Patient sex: M
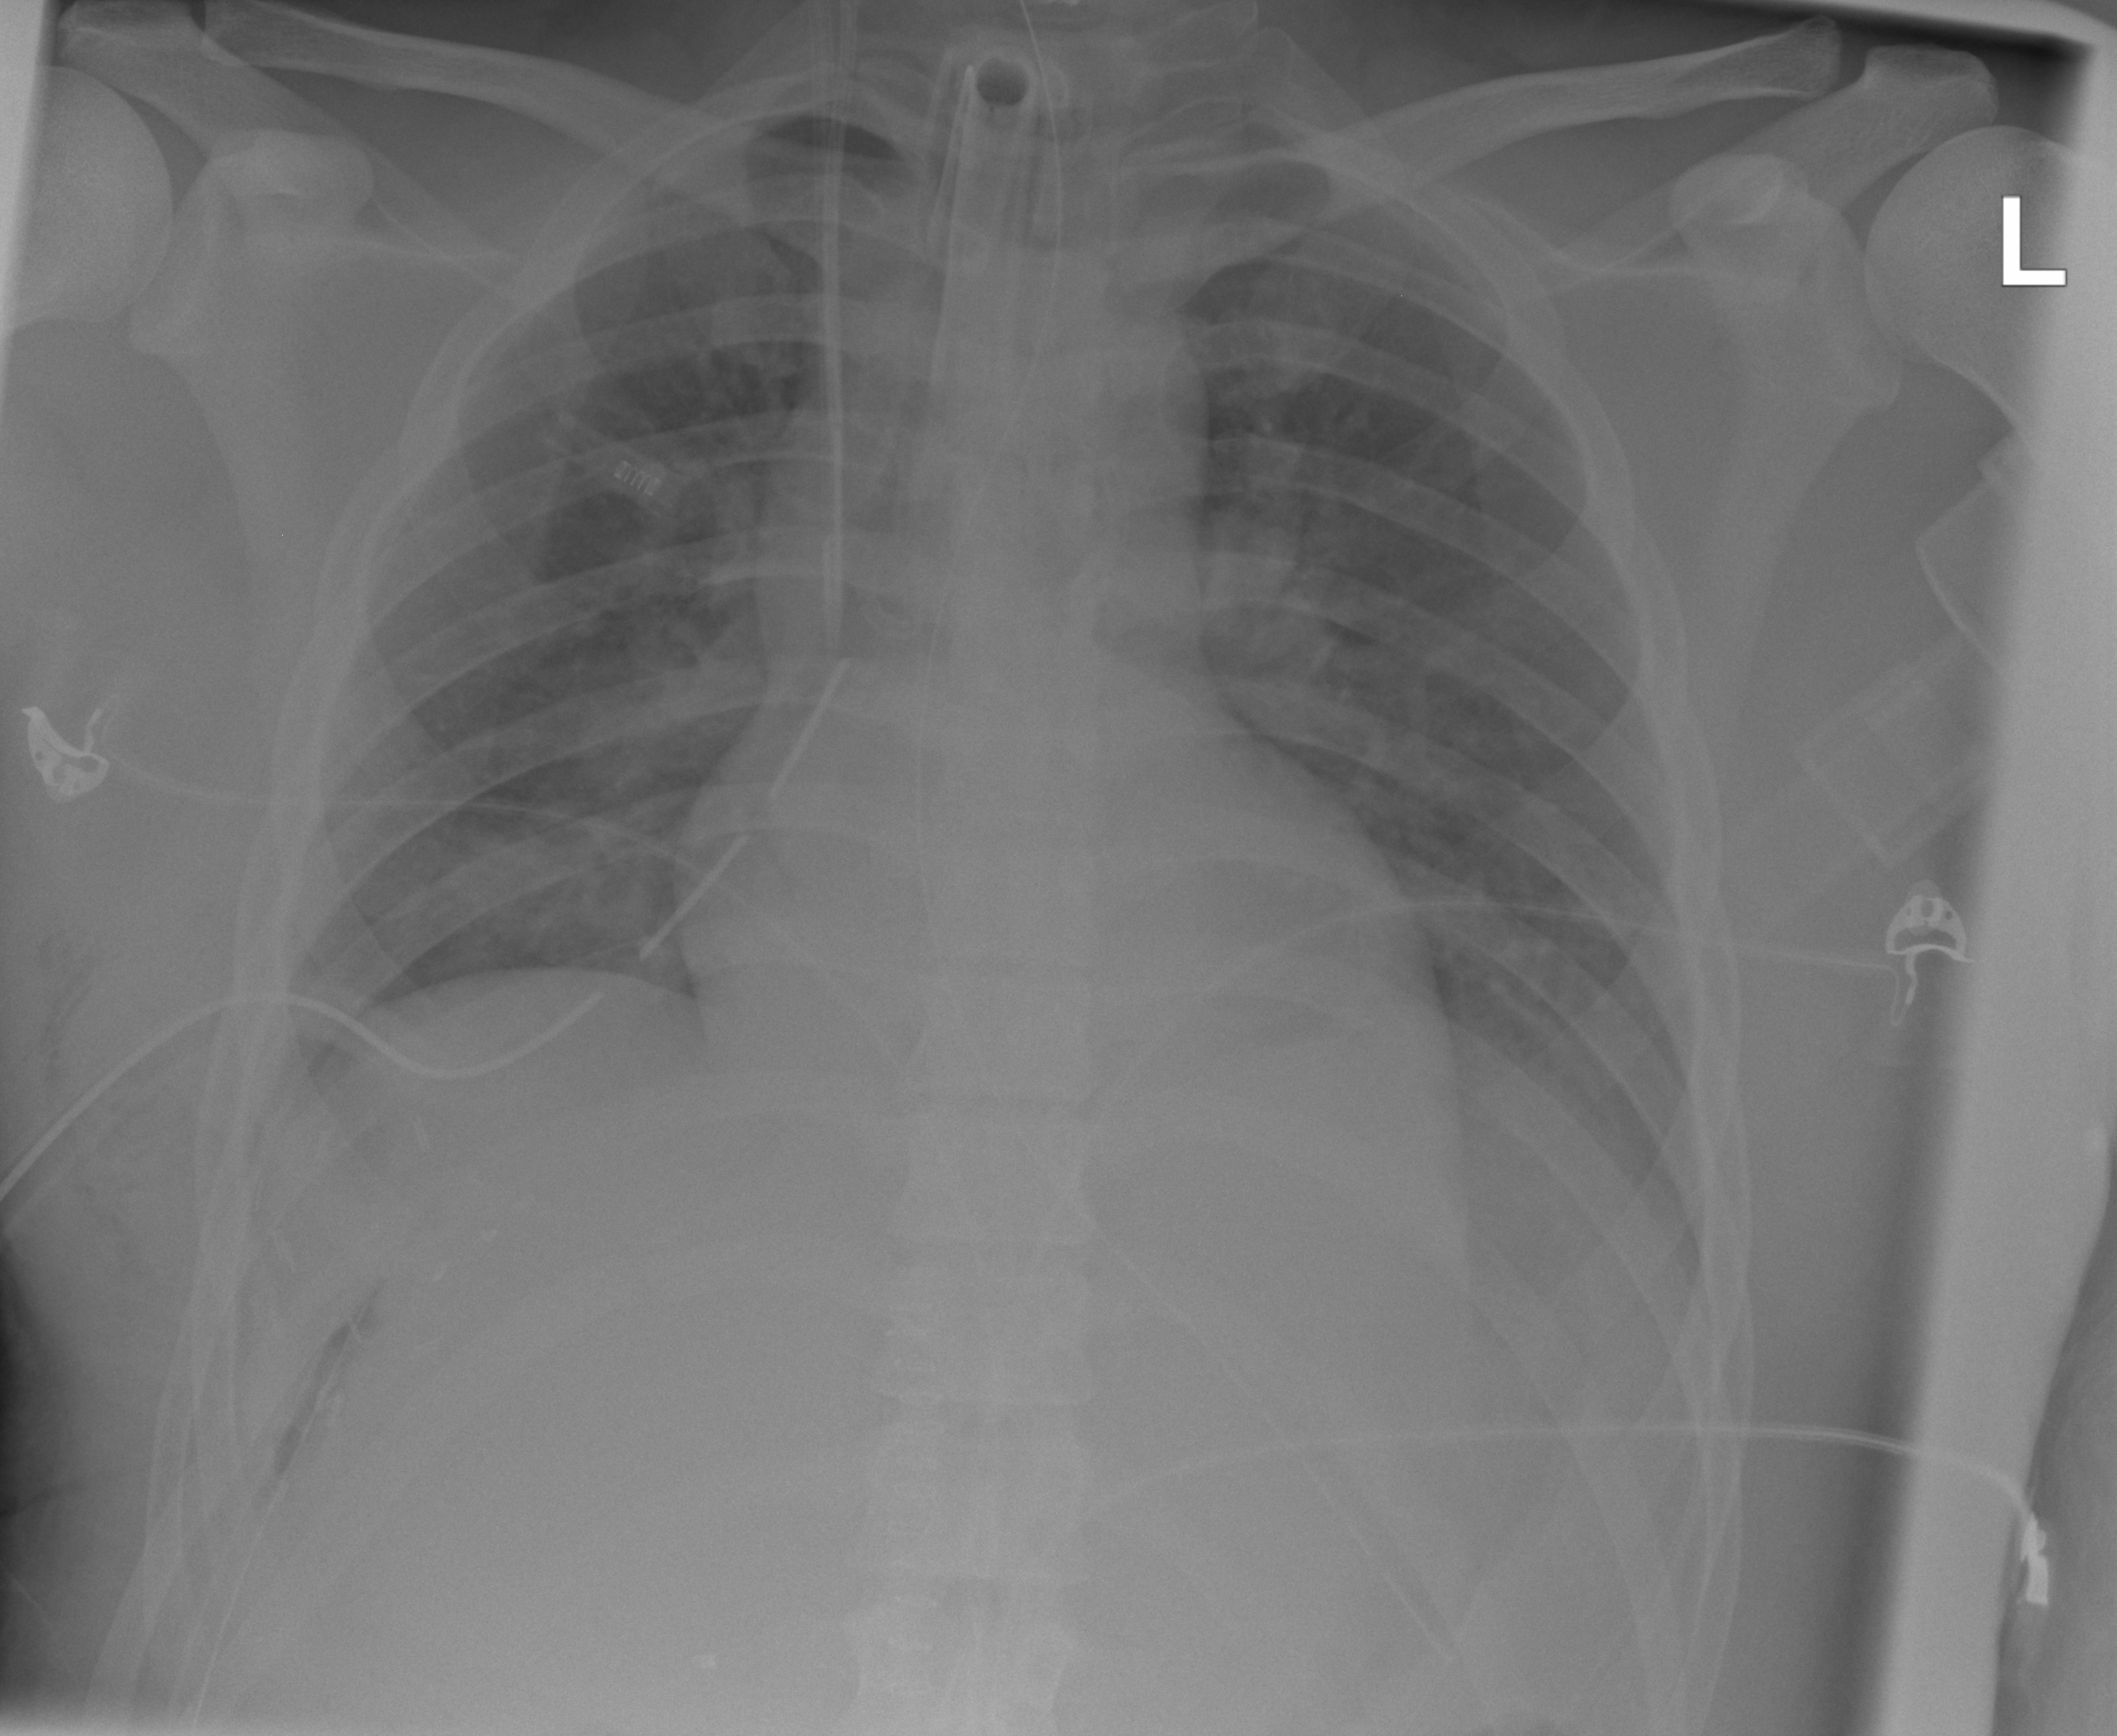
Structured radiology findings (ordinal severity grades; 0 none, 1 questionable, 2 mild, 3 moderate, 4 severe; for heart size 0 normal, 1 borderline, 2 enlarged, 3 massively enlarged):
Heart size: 1
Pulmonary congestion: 0
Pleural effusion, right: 0
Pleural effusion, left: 1
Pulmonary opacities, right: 0
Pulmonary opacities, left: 0
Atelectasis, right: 2
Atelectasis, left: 0